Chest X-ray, PA view. Patient: 66 years old, sex F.
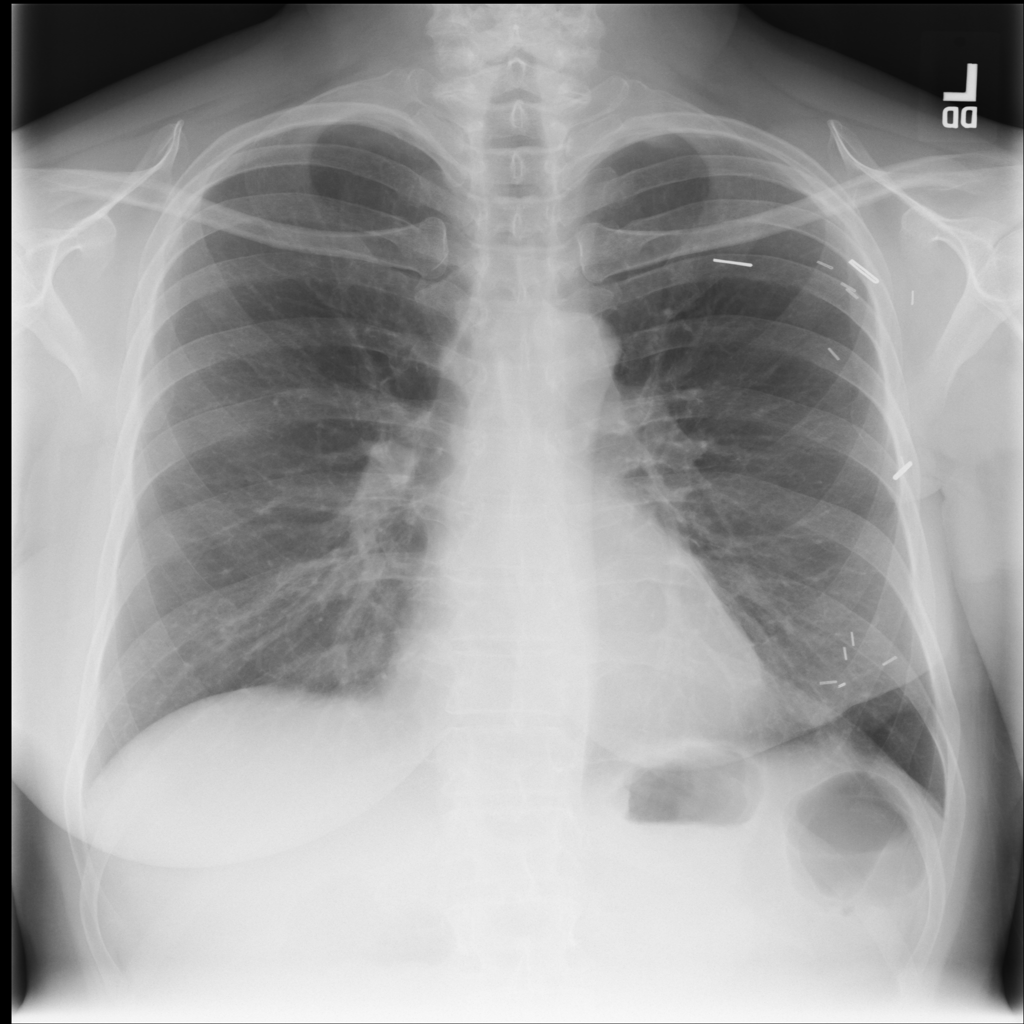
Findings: No Finding